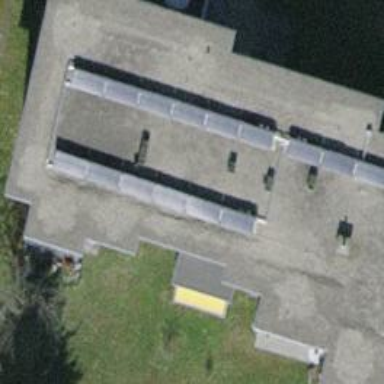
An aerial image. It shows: Flat-roofed apartment building.